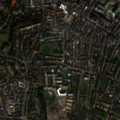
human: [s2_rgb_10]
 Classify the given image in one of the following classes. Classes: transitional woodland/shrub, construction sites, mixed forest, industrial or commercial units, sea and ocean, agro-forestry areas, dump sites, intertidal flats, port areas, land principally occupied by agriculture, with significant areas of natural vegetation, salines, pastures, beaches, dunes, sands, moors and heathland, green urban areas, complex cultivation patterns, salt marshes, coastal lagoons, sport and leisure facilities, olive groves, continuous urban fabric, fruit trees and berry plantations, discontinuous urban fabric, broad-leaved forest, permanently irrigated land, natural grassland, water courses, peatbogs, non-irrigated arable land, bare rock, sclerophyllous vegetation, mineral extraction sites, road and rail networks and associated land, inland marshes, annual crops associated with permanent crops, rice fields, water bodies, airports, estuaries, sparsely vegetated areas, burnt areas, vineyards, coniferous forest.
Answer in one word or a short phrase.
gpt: continuous urban fabric, discontinuous urban fabric, port areas